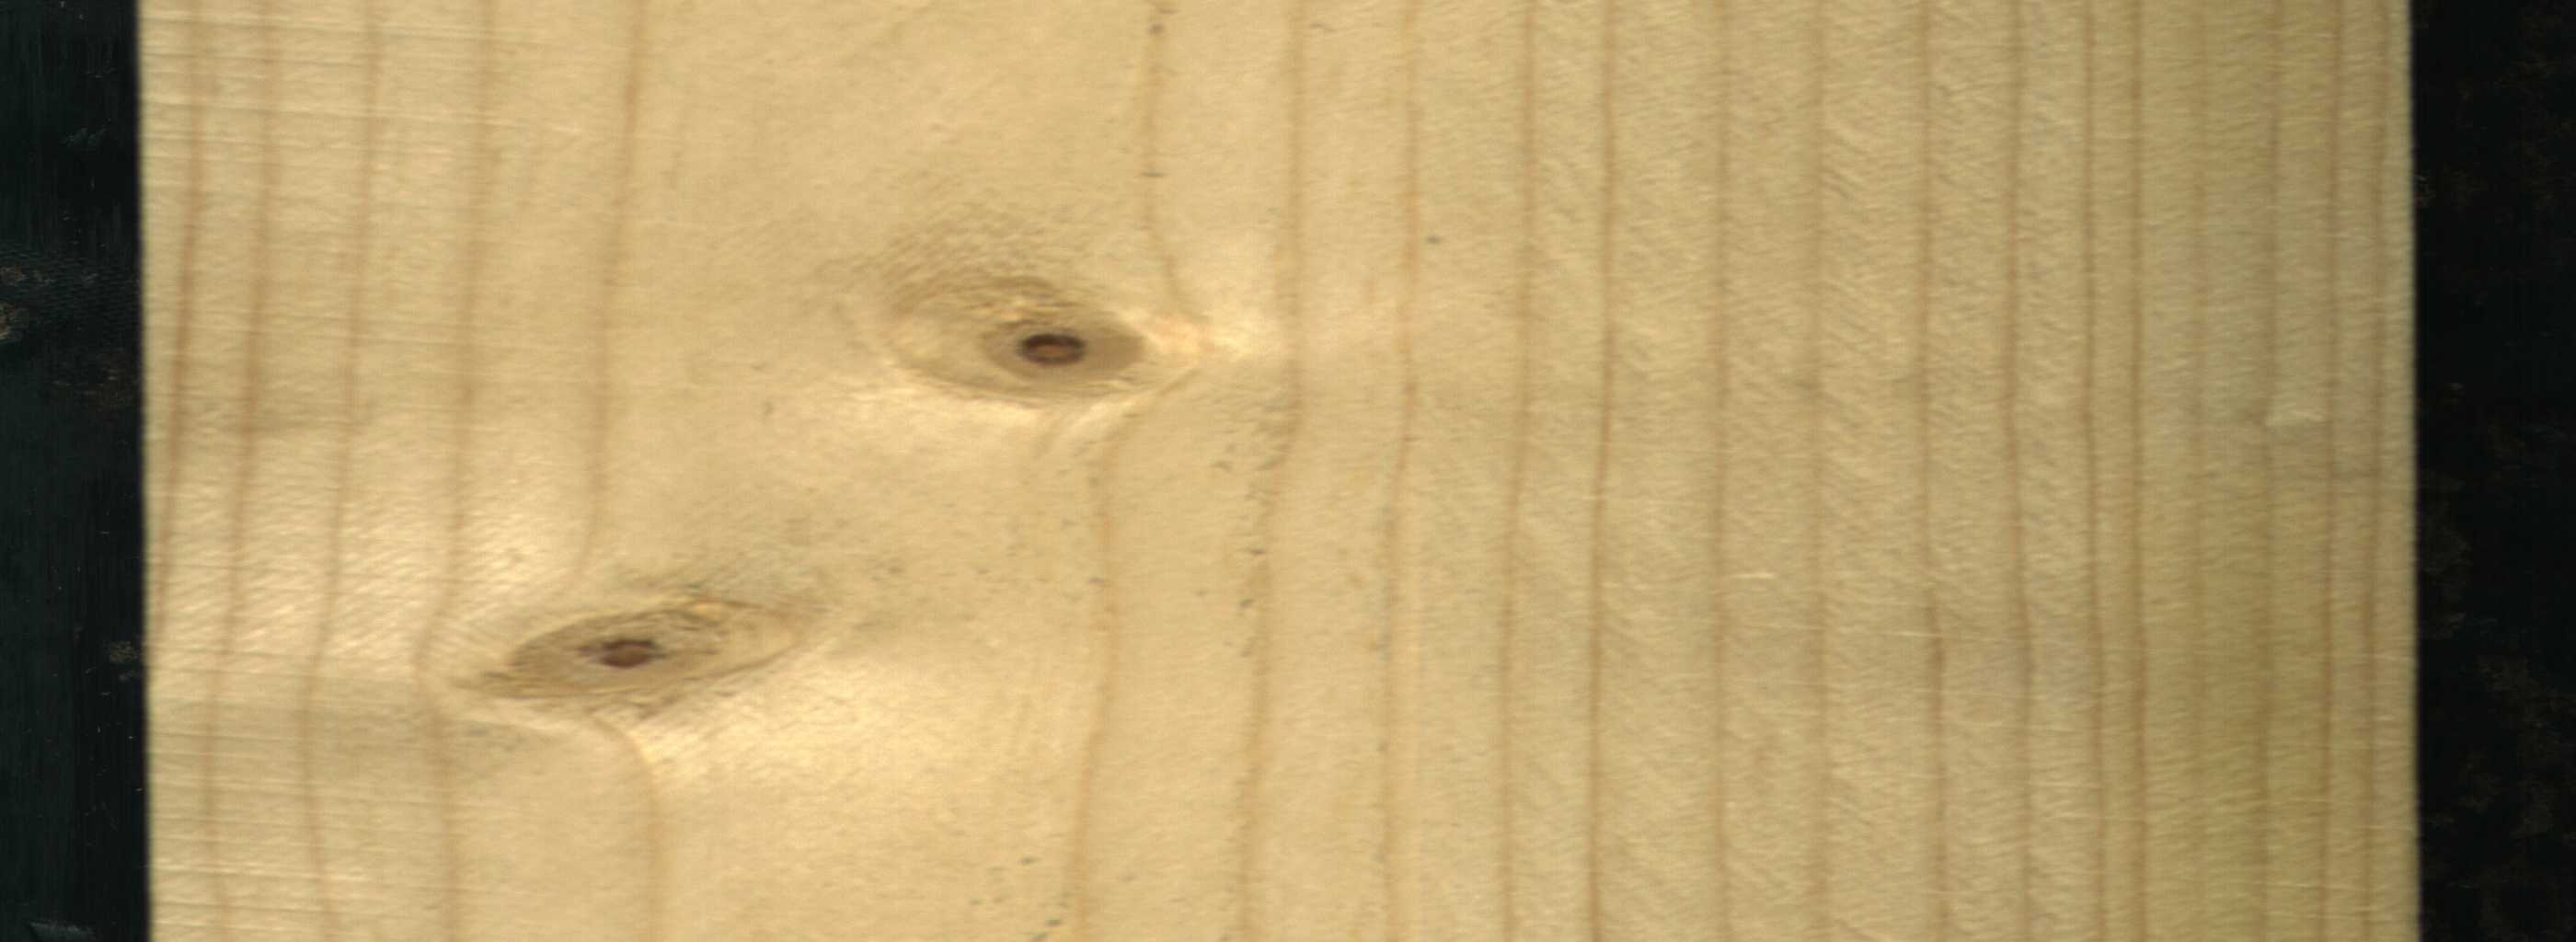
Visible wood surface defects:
Live_Knot
Live_Knot